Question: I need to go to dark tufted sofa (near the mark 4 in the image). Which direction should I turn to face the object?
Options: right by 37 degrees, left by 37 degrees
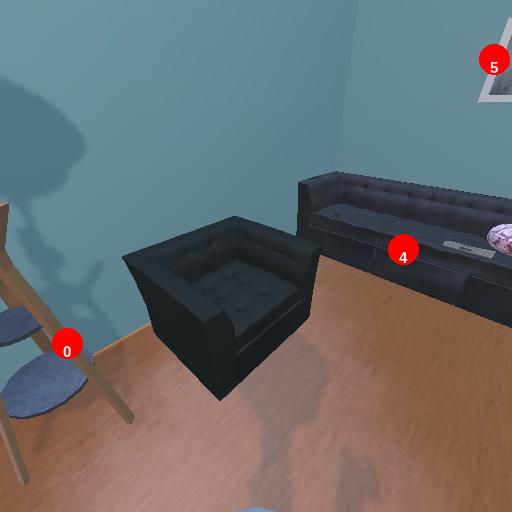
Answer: right by 37 degrees